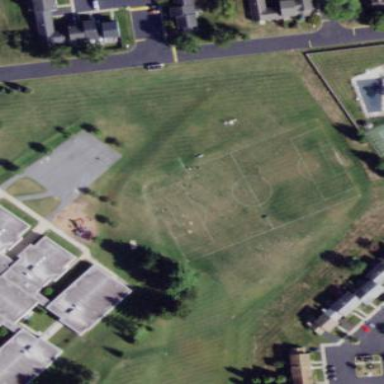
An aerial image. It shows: Soccer pitch for leisure land activities.